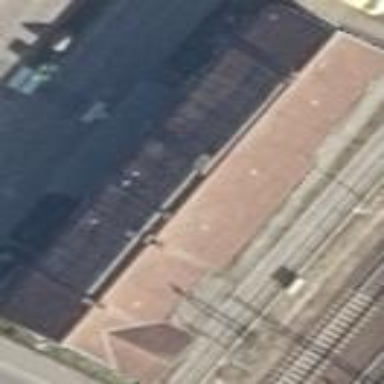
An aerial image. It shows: Train station building.